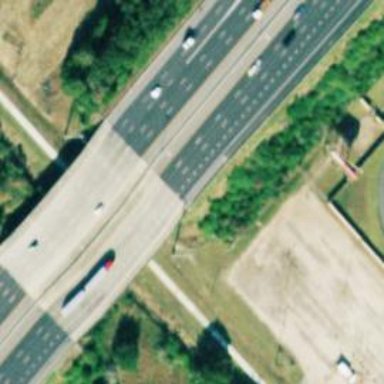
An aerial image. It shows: Motorway bridge.